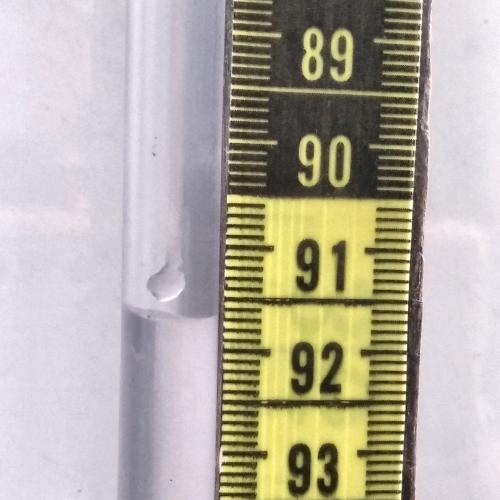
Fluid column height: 91.7 cm